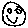
Label: smiley face